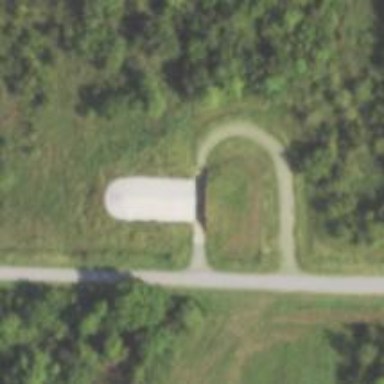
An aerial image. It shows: Military bunker.